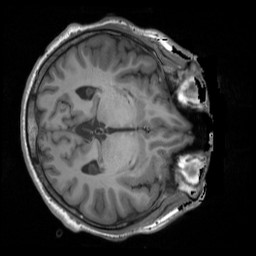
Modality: T1w
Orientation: axial